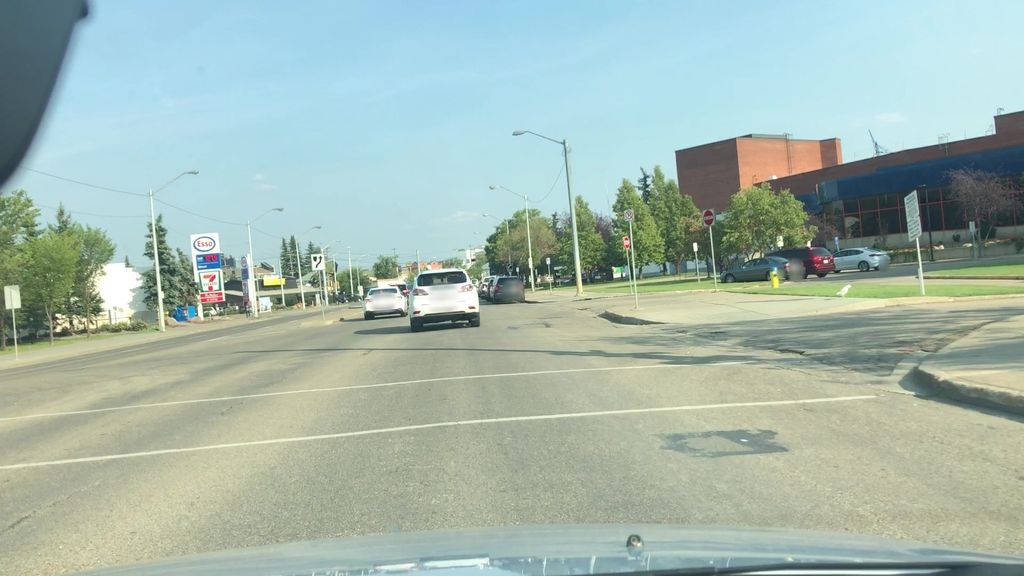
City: edmonton